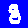
Digit: 8